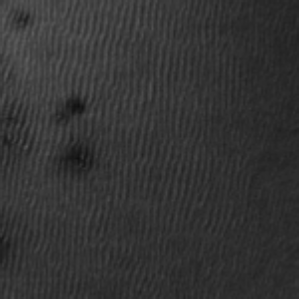
Label: frost